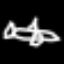
Label: airplane